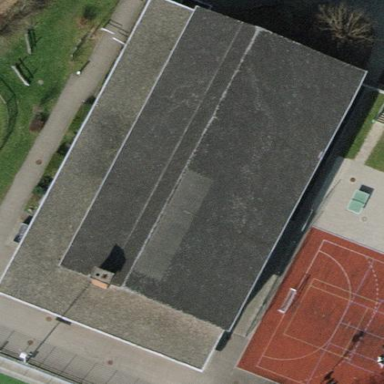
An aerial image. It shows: Multi-sport building that serves as sports hall.